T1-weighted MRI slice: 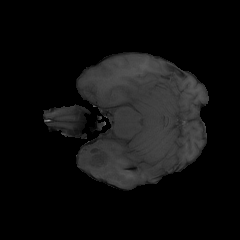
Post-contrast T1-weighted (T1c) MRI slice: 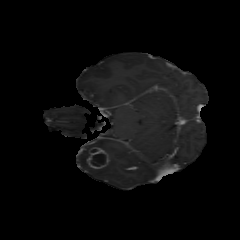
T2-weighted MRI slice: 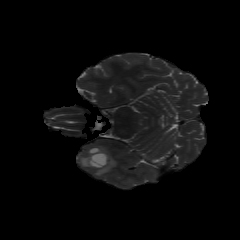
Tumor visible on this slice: yes